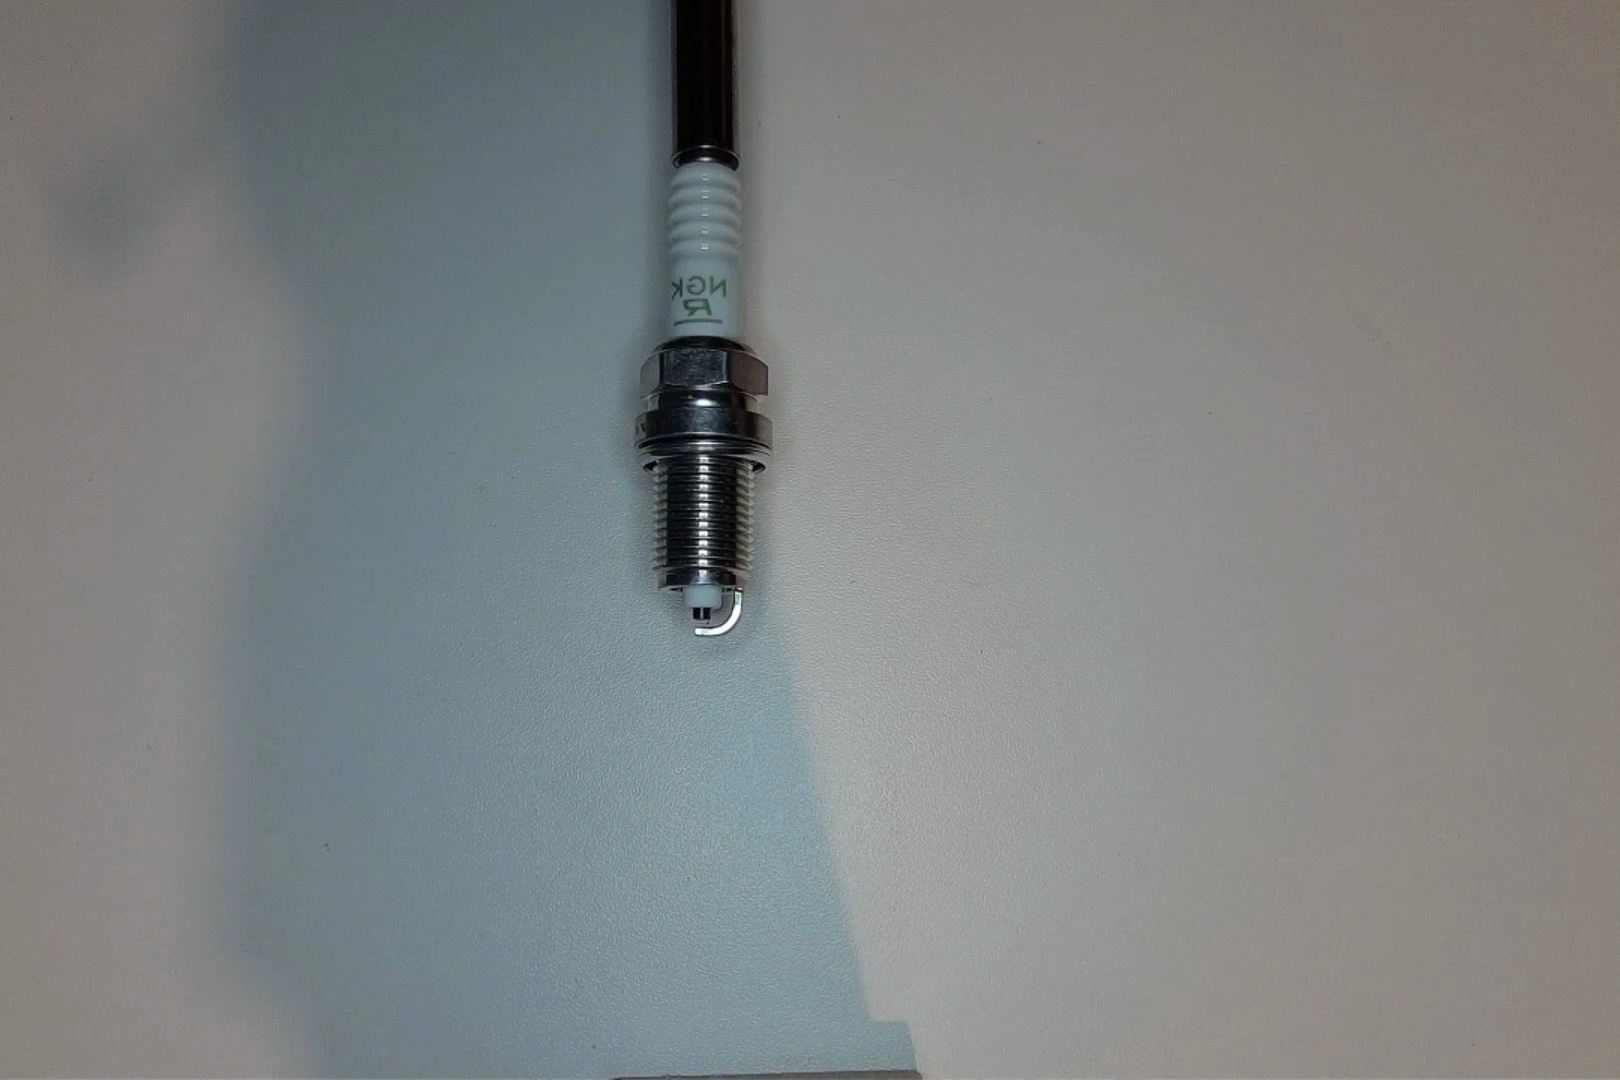
Label: no anomaly